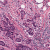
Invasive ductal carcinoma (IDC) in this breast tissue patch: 0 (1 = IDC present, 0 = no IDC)